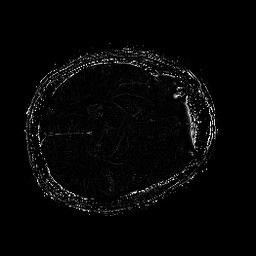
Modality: SWI
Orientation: axial
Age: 30
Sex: male
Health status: ill
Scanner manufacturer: philips
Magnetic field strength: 3 T
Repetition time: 0.031 s